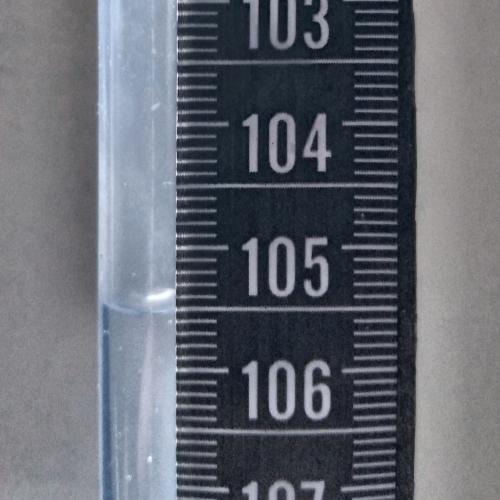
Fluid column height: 105.5 cm